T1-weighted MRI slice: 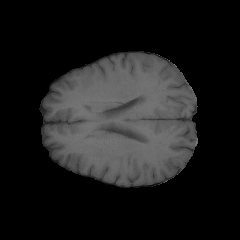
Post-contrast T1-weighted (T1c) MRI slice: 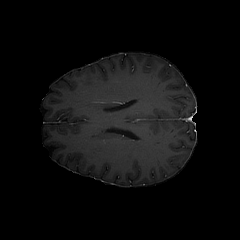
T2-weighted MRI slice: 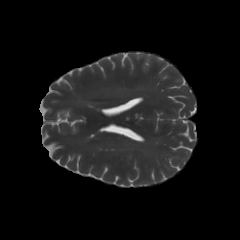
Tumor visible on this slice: no